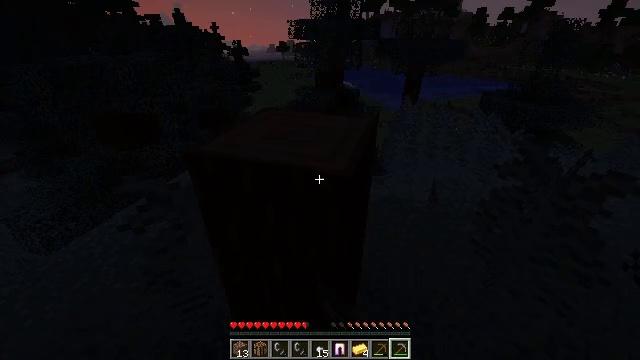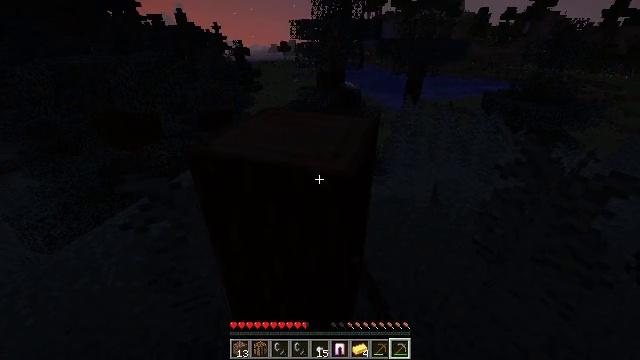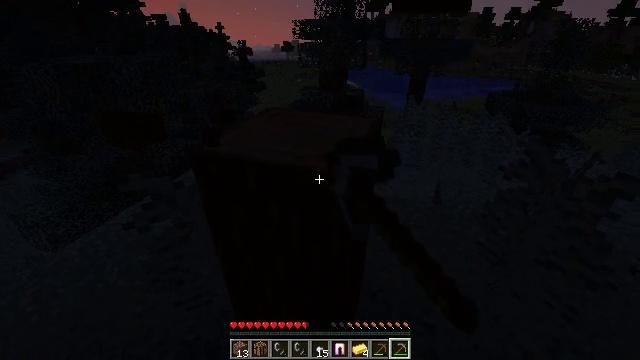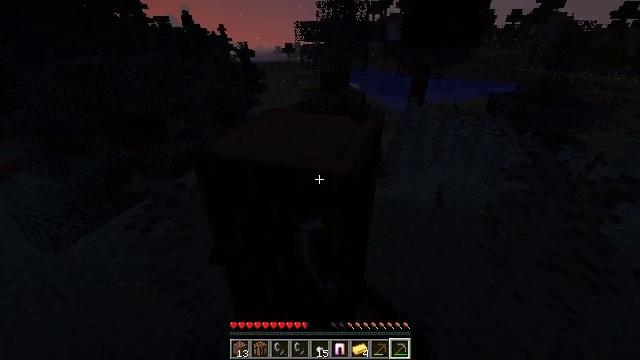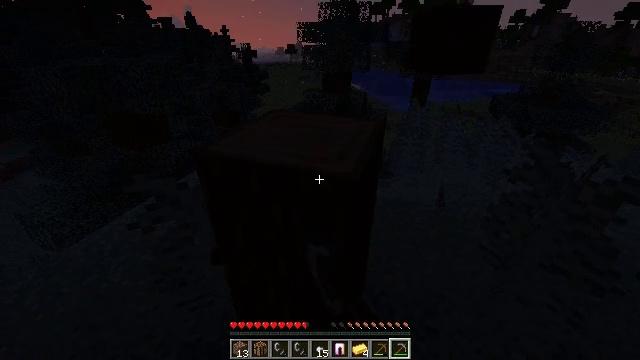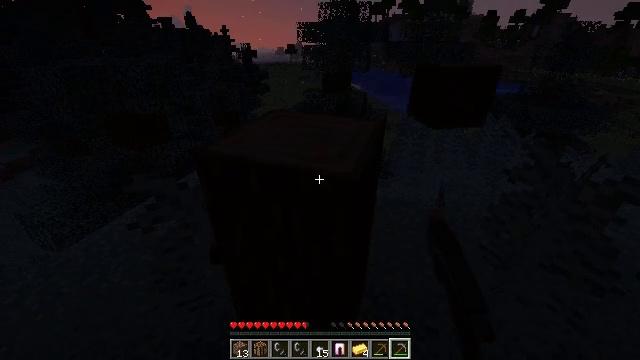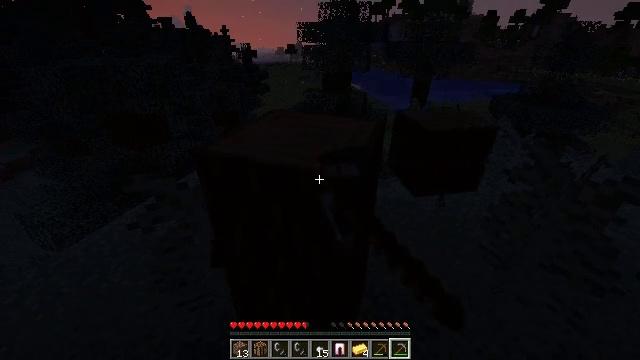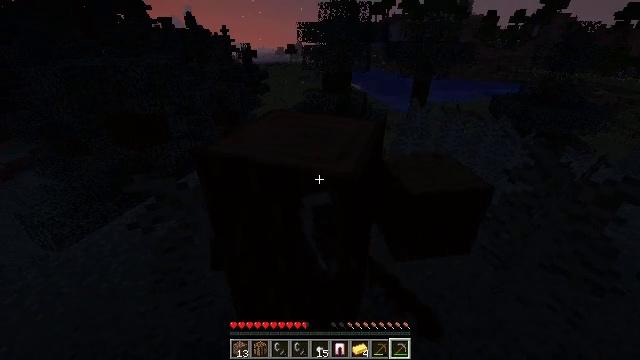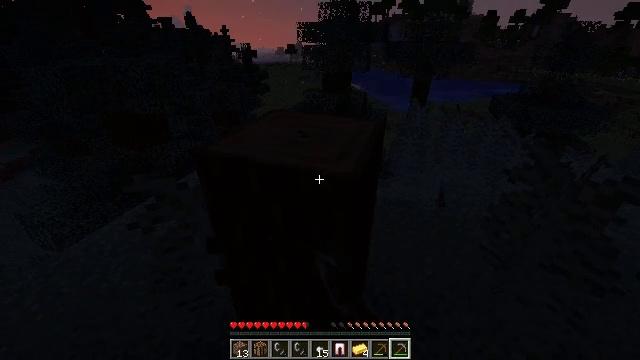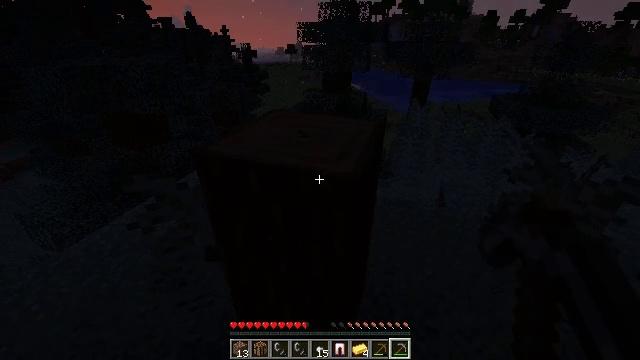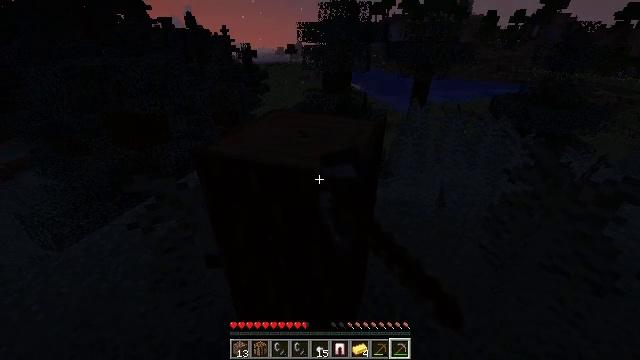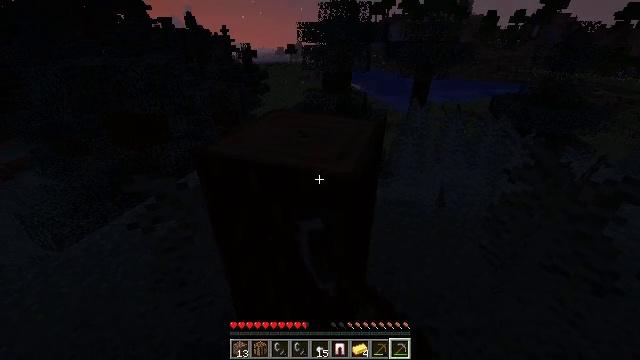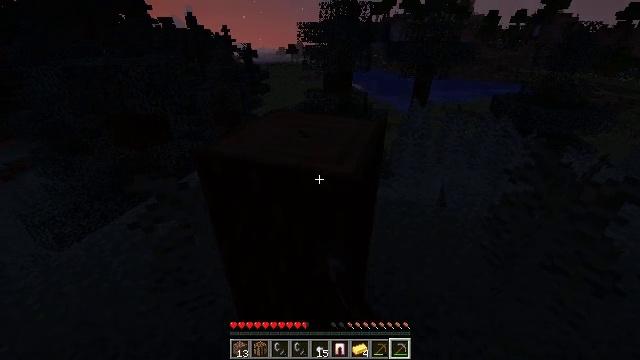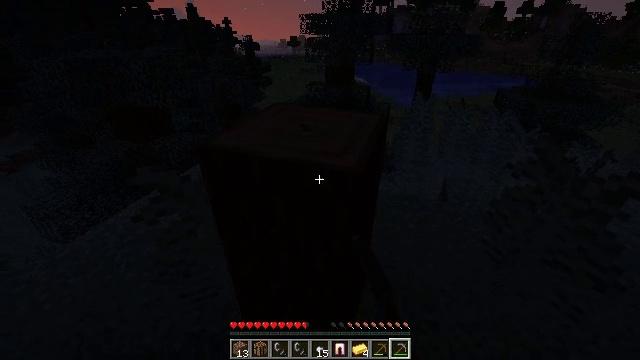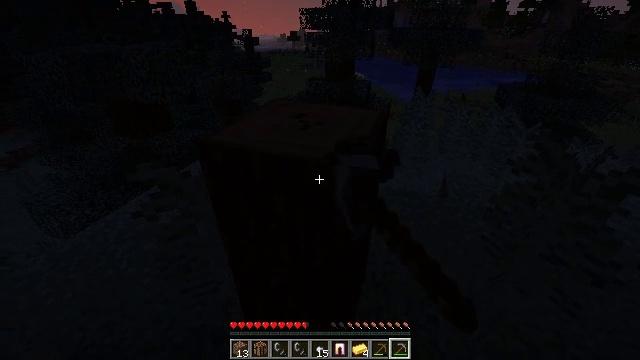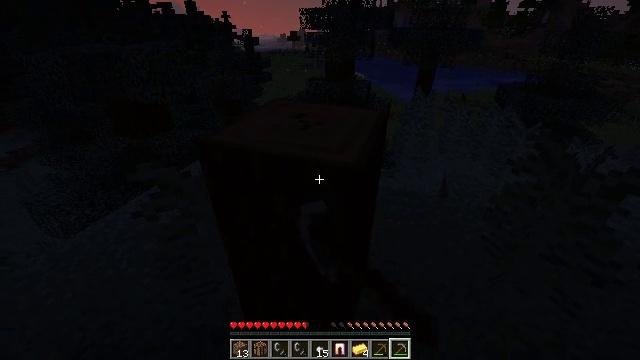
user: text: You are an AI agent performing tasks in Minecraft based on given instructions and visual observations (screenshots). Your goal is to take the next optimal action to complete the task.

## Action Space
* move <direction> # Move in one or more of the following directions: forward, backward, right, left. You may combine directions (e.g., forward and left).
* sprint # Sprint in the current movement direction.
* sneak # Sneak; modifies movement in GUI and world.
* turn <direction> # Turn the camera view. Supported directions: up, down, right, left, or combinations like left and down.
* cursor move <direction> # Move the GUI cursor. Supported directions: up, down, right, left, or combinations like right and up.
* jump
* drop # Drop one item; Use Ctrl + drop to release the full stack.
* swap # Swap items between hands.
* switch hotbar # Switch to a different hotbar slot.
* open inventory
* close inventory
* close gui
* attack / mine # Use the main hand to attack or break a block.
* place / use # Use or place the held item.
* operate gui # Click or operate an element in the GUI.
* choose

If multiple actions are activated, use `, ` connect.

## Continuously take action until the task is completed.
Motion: motion action
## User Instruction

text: Harvest the spruce log from a tree trunk.
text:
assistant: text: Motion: attack / mine
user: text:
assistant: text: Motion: attack / mine
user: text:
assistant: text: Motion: attack / mine
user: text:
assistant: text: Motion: attack / mine
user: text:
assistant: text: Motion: attack / mine
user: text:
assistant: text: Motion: attack / mine
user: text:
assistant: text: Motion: attack / mine
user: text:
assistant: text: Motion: attack / mine
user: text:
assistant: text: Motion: attack / mine
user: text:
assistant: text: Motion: attack / mine
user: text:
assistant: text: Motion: attack / mine
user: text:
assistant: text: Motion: attack / mine
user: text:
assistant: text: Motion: turn down, attack / mine
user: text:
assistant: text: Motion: attack / mine
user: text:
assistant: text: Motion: attack / mine
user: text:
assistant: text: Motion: attack / mine
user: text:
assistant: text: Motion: attack / mine
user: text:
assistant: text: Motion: attack / mine
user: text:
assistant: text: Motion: attack / mine
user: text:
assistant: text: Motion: attack / mine
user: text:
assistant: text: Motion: attack / mine
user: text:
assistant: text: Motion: attack / mine
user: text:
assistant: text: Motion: attack / mine
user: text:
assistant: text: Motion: attack / mine
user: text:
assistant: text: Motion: attack / mine
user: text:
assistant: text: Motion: attack / mine
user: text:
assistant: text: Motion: attack / mine
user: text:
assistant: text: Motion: attack / mine
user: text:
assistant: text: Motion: attack / mine
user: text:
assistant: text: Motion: attack / mine